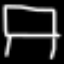
Label: bed